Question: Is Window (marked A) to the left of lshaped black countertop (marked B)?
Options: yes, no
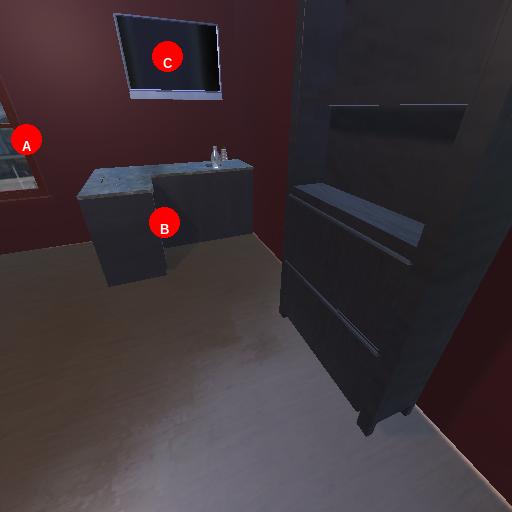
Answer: yes